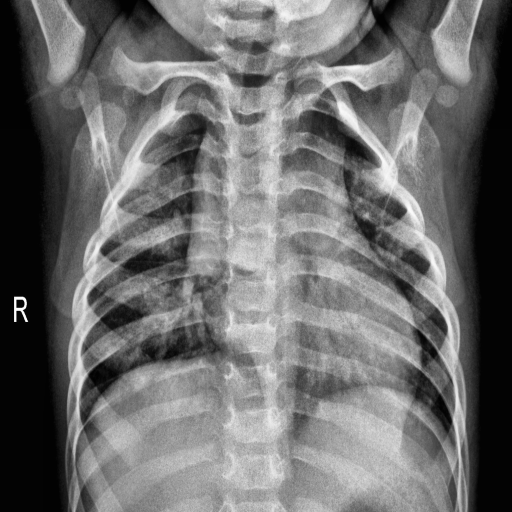
Finding: NORMAL